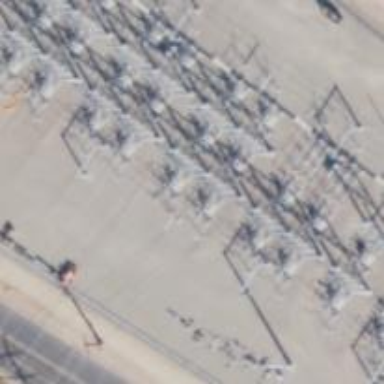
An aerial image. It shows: Switch for power supply.